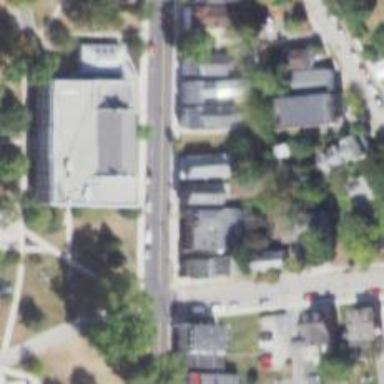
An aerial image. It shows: College building.